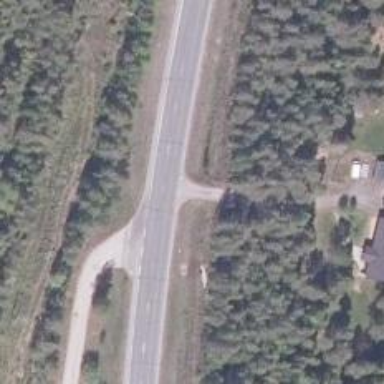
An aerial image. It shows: Driveway for service vehicles.